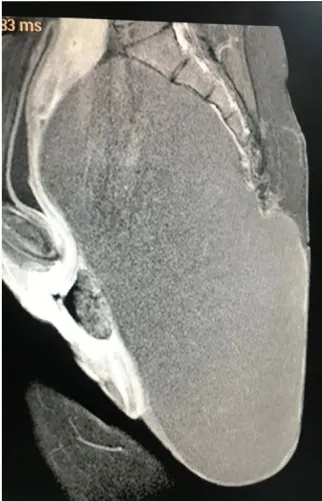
(A): MRI of the pelvis showing cyst filled with faint calcifications with clear margins except over the lower coccyx compressing the pelvic structures anteriorly and superiorly.
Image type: radiology (mri)